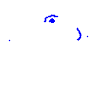
Particle: pion